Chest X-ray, PA view. Patient: 24 years old, sex M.
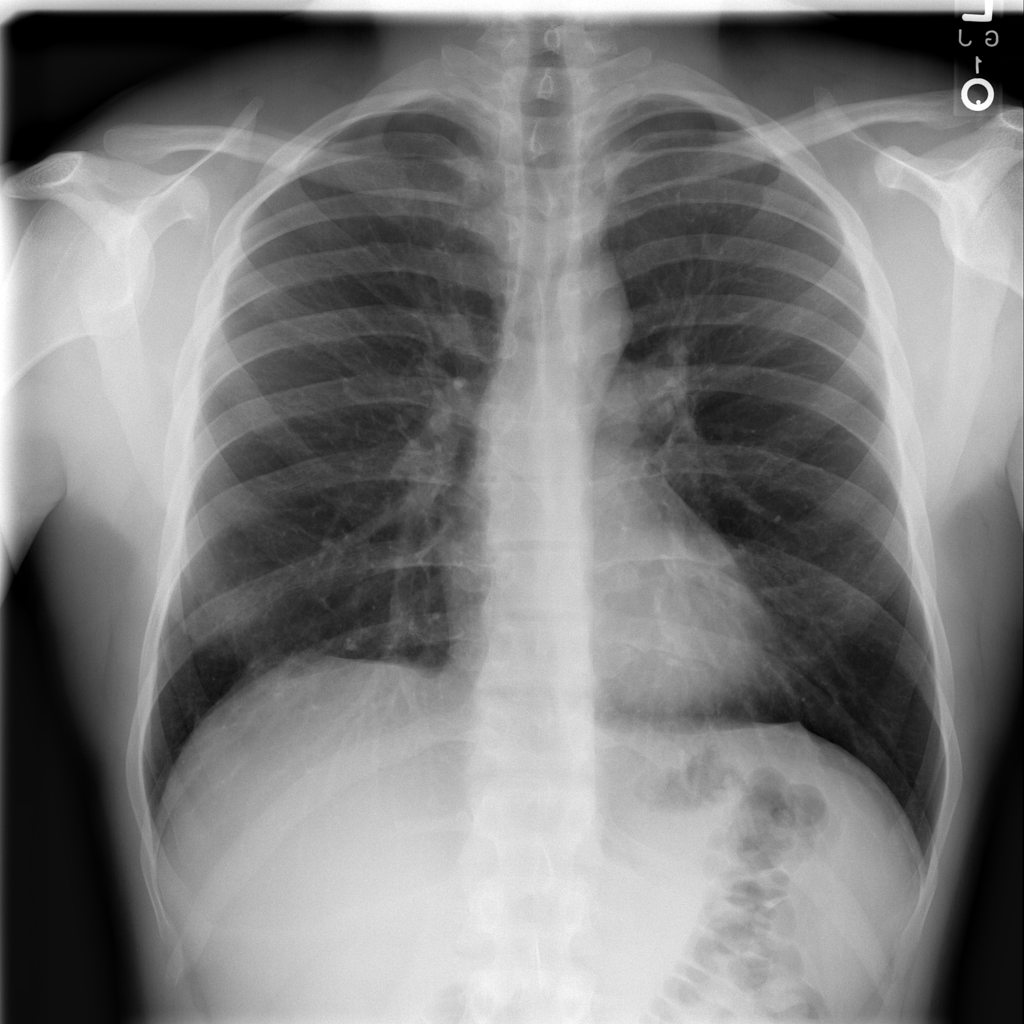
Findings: No Finding